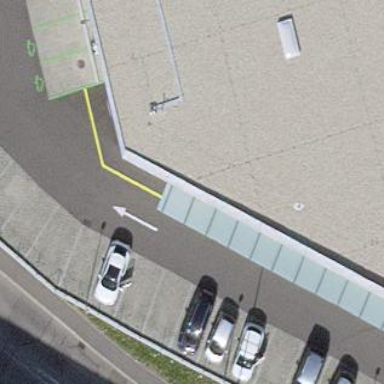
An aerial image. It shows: Parking area with grass paver surface.